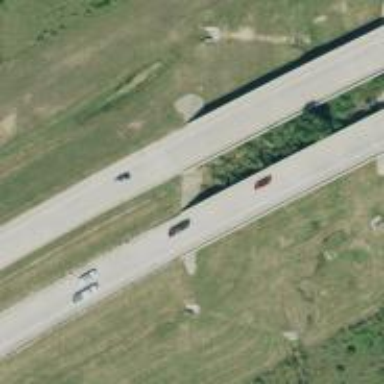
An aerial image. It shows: Motorway bridge.